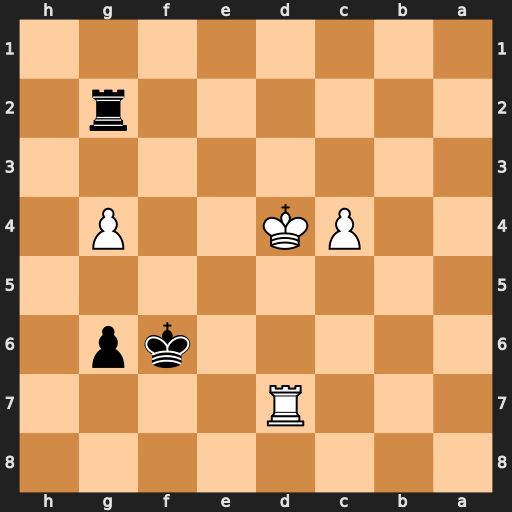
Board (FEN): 8/3R4/5kp1/8/2PK2P1/8/6r1/8
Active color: b
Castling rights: -
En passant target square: -
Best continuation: Rd2+ Ke4 Rxd7